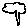
Label: tree